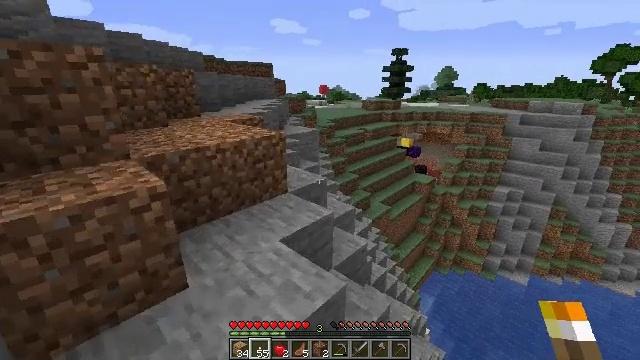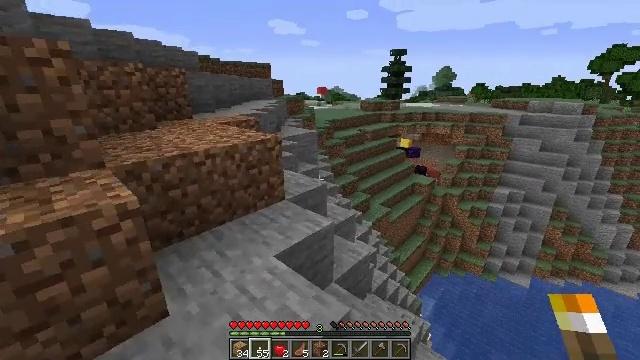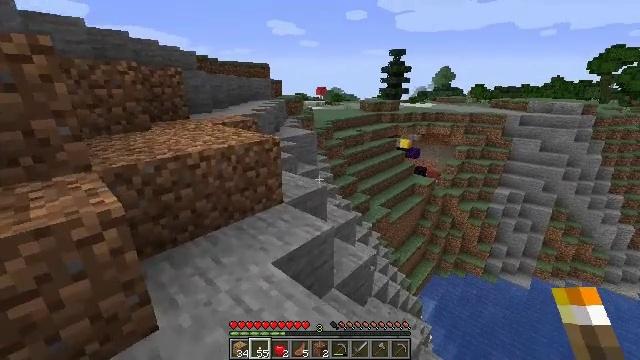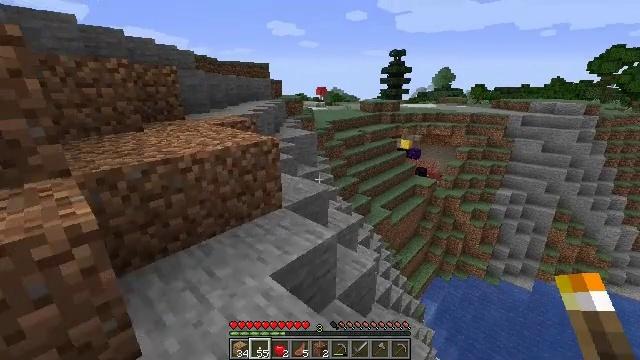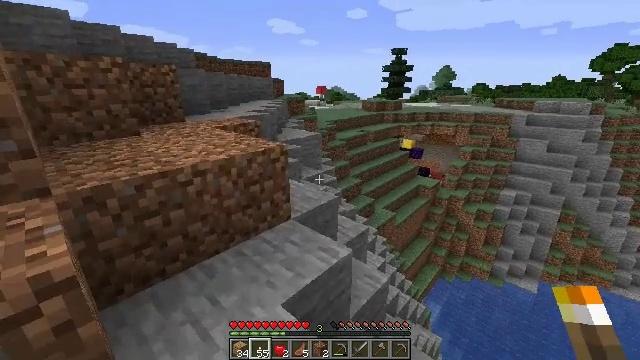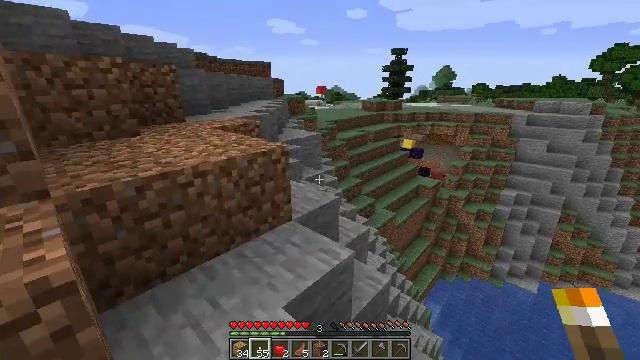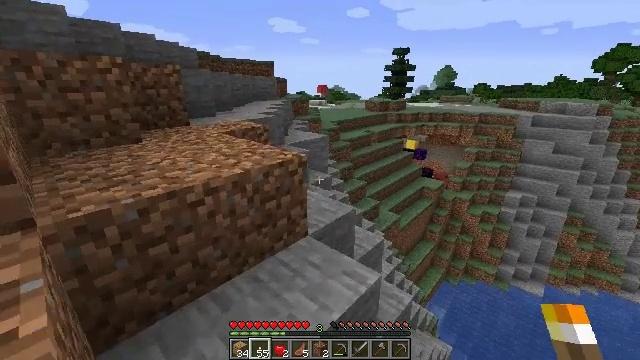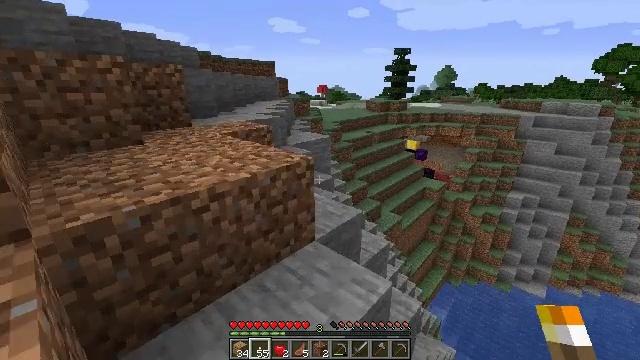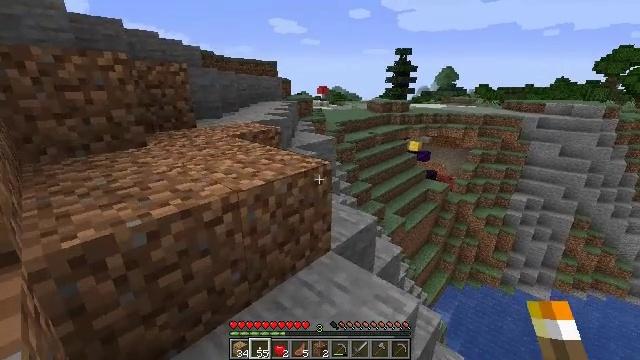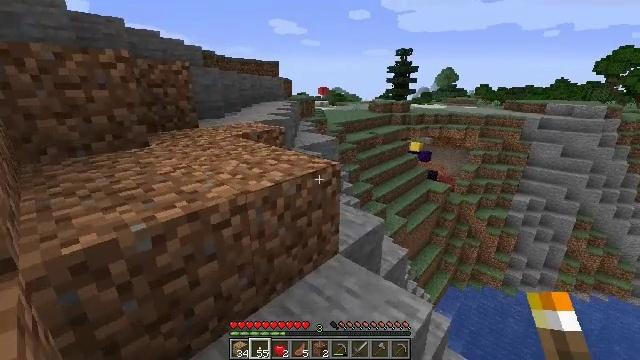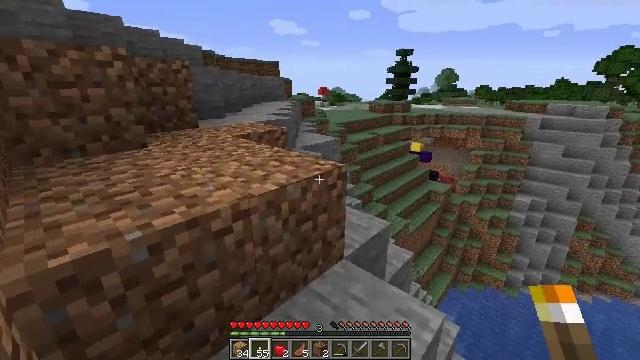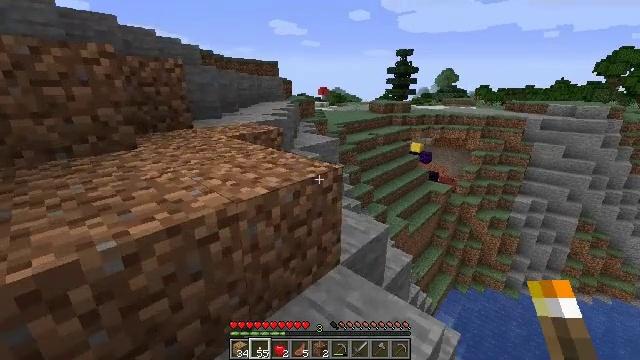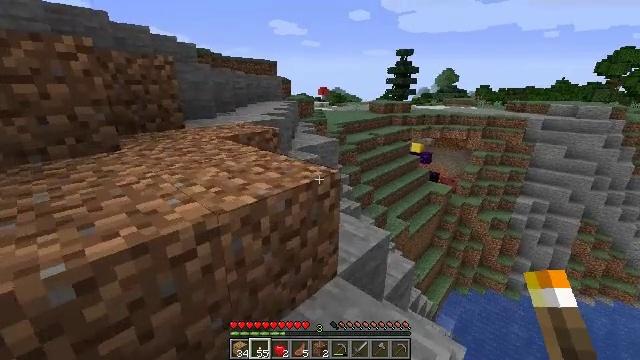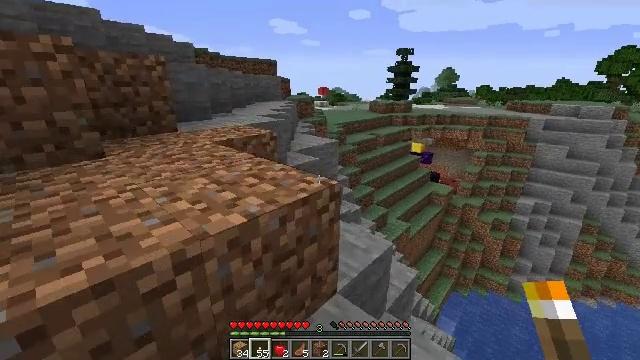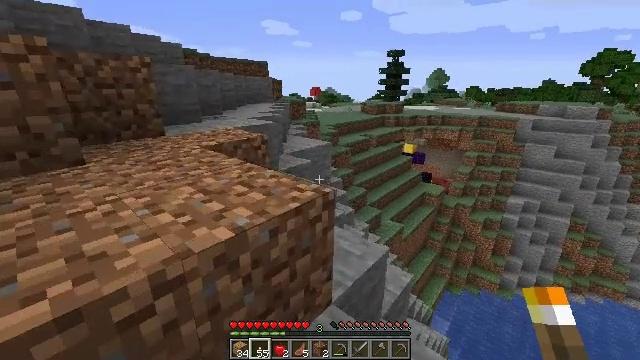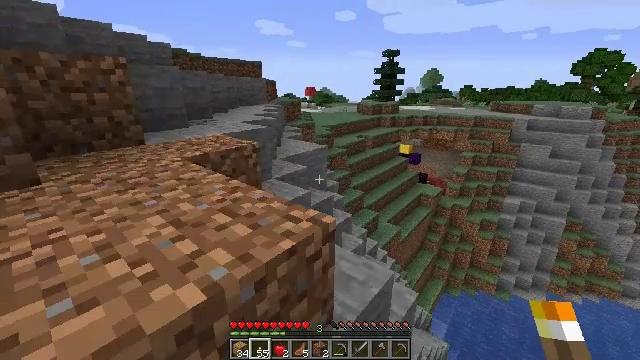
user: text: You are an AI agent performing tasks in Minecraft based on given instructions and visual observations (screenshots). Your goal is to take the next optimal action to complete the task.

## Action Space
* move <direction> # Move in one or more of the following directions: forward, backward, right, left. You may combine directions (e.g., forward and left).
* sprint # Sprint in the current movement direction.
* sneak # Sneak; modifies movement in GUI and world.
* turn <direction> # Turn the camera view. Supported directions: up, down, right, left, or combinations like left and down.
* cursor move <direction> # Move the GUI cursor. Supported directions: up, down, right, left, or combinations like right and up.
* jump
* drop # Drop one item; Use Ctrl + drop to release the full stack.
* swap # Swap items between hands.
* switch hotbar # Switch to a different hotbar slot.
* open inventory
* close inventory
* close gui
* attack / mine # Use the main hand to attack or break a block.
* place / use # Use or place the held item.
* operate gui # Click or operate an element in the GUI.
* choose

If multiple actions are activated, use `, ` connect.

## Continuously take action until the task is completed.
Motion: motion action
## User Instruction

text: Collect netherrack in the Nether.
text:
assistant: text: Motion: move forward
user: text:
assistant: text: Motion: move forward
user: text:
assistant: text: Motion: move forward and move left
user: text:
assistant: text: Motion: move forward and move left
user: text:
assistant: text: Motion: move forward and move left
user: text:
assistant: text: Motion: move forward and move left
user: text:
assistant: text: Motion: move forward and move left
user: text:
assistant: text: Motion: move forward and move left
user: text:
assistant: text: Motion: move forward and move left
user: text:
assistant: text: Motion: move forward
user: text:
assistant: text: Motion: move forward
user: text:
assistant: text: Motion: move forward
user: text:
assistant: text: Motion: move forward
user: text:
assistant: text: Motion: move forward, turn right
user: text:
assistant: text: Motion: move forward, turn right
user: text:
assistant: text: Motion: move forward
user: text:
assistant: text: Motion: move forward
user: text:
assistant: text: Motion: move forward
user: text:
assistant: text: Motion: move forward
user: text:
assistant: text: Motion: move forward
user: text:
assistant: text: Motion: move forward
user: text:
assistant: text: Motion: move forward
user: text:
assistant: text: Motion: move forward
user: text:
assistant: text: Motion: move forward and move left, jump
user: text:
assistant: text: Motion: move forward and move left, jump
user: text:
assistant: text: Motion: move forward and move left, jump
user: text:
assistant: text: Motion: move forward and move left, jump
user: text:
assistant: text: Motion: move forward and move left
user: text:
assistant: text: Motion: move forward and move left
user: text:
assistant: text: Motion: move forward and move left